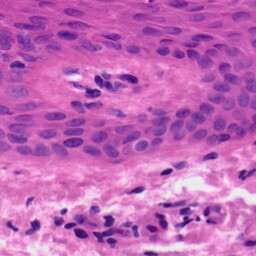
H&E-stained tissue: Skin